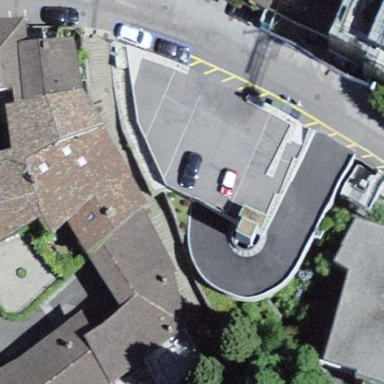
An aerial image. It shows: Multi-storey parking building with asphalt surface.